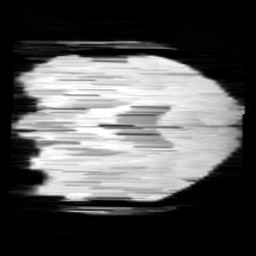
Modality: minIP
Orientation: coronal
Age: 12
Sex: male
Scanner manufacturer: siemens
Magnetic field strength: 3 T
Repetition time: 0.027 s
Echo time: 0.02 s